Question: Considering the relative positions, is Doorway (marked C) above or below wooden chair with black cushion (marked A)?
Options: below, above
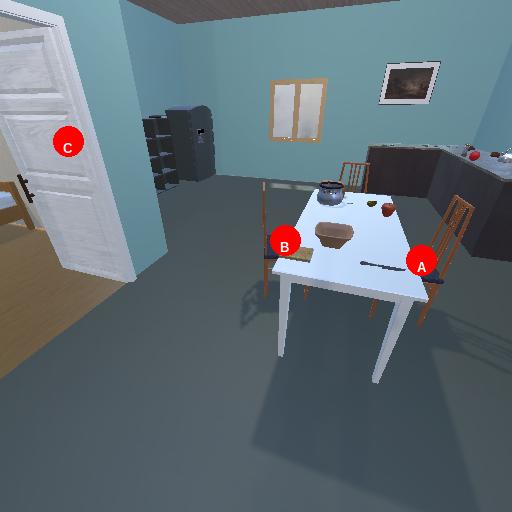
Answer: below